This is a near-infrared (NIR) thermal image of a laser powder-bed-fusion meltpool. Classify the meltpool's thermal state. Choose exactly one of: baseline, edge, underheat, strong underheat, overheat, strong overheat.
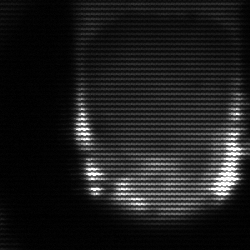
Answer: baseline